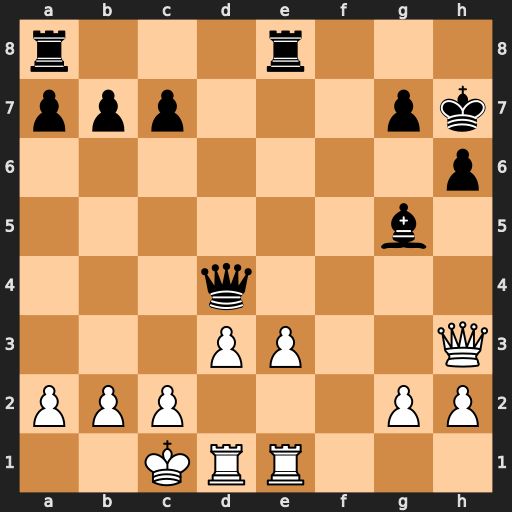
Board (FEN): r3r3/ppp3pk/7p/6b1/3q4/3PP2Q/PPP3PP/2KRR3
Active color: w
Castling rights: -
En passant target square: -
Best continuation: Qf5+ Kg8 Qxg5 Qxb2+ Kxb2